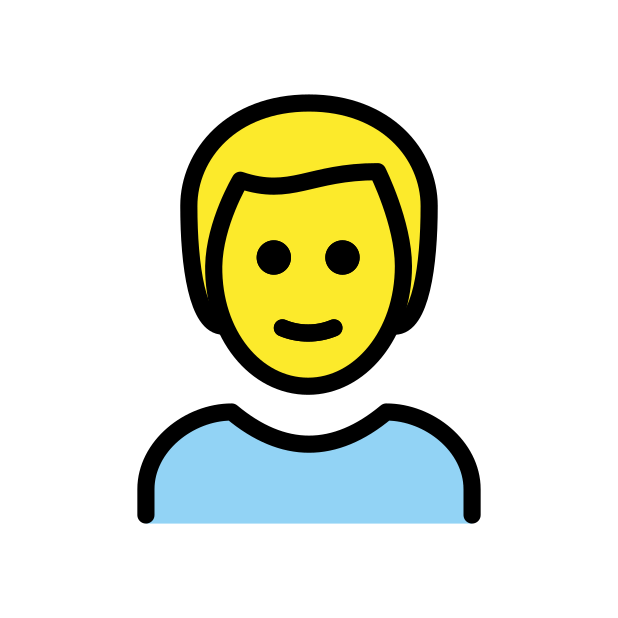
man: blond hair